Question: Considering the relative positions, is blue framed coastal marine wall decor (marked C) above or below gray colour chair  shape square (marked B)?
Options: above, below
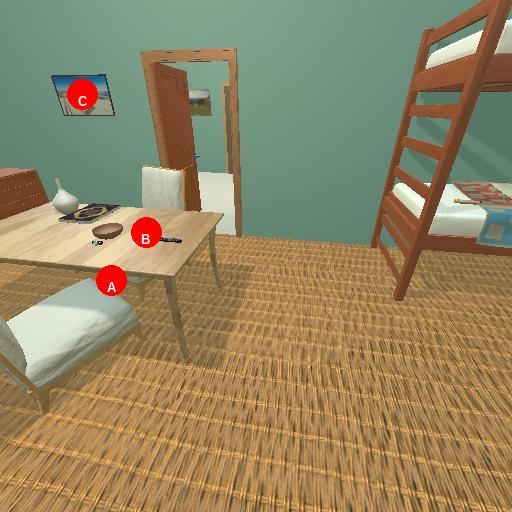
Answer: above